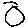
Label: circle